Question: What is the best way to use Chosen in a popover with Meteor?
I have a calendar, and when I click on event a popover open with a little form to update event.
Here is my template calendar:
'''
<template name="bookingCalendar">
<section>
<div class="col-md-12">
<div id="calendarMain"></div>
</div>
</section>
{{> bookingCalendar_popover}}
</template>
'''
My popover template:
'''
<template name="bookingCalendar_popover">
<div id="bookingCalendar_popover" style="display: none">
<form class="form-horizontal" role="form">
<div class="col-md-12 col-lg-6">
{{> objectIndividual_edit id = 'individual' label = 'Patient'}}
</div>
</form>
</div>
</template>
'''
And my object:
'''
<template name="objectIndividual_edit">
<div class="objectRow">
{{> objectLabel label=label id=id}}
<div class="objectEdit">
<select id="{{id}}" name="{{id}}" class="form-control objectIndividual">
<option value="0"></option>
{{#each individuals}}
<option value="{{_id}}">{{firstName}} {{lastName}}</option>
{{/each}}
</select>
</div>
</div>
</template>
'''
I open my popover in
'''
Template.bookingCalendar.rendered
'''
And I initialize chosen here.
'''
Template.objectIndividual_edit.rendered = function() {
var input = $('.objectIndividual');
input.chosen({disable_search_threshold: 10});
};
Template.objectIndividual_edit.helpers({
individuals: function(){
return Individual.find({deactivatedAt: {$exists: false}}, {sort: {firstName: 1, lastName: 1}});
}
});
'''
Without chosen the select is correctly filled. But when I use chosen, the select is broken.

So, anyone had an idea or a example to do that?
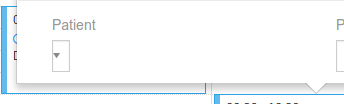
Answer: Similar to <URL> the chosen behaviour needs to be initialized after the content is ready. So similar to modal events, you can use the popover events:
'''
$('#thing').popover(
// content, title, etc...
).on('shown.bs.popover', function () {
$('.chosen-select').chosen();
}).on('hidden.bs.popover', function () {
// Destroy when the popover is hidden otherwise it does not work if the popover is re-opened.
$('.chosen-select').chosen('destroy');
});
'''